Question: I'm using a JQuery resizable to add a social option to my site and I need two images to move in the direction that the re size is taking place. Right now the re-size works is just that my two social images never move and act as if they're fix to the document.
'''
<div id="joinSocial" class="rcRT rcRB joinSocial ui-resizable" style="position: absolute; top: 407px; left: 0px; width: 76.72000026702881px;">
<img id="imgLk" src="/imgs/social/linkedin50x50.gif">
<img id="imgTw" src="/imgs/social/twitter50x50.gif">
<div class="ui-resizable-handle ui-resizable-e" style="z-index: 90;"></div>
</div>
'''
'''
.joinSocial {
position: absolute !important;
left: 0 !important;
top: 50% !important;
width: 65px;
height:125px !important;
background-color: #fff;
z-index: 25000;
padding: .5em;
padding-top: 1em;
}
.joinSocial img {
position:relative;
display:block;
float:left;
}
.rcRT {
border: 1px solid #c1bebe;
-moz-border-radius-topRight: 10px;
-webkit-border-top-right-radius: 10px;
border-top-right-radius: 10px;
}
.rcRB {
border: 1px solid #c1bebe;
-moz-border-radius-bottomRight: 10px;
-webkit-border-bottom-right-radius: 10px;
border-bottom-right-radius: 10px;
}
'''
'''
setTimeout(function() {
var joinSocial = docCreateAttrs('div',{id:'joinSocial','class':'rcRT rcRB joinSocial',title:'Join the AlumCloud social network.'}),
imgLk= docCreateAttrs('img',{id:'imgLk',src:'/imgs/social/linkedin50x50.gif'}),
imgtw= docCreateAttrs('img',{id:'imgTw', src:'/imgs/social/twitter50x50.gif'});
document.body.appendChild(joinSocial.addChilds([imgLk,imgtw]));
$(joinSocial).resizable(
{
handles: "e"
});
},1000);
'''

I need for the images to slide into the left portion of the viewport and hide like it's parent div.
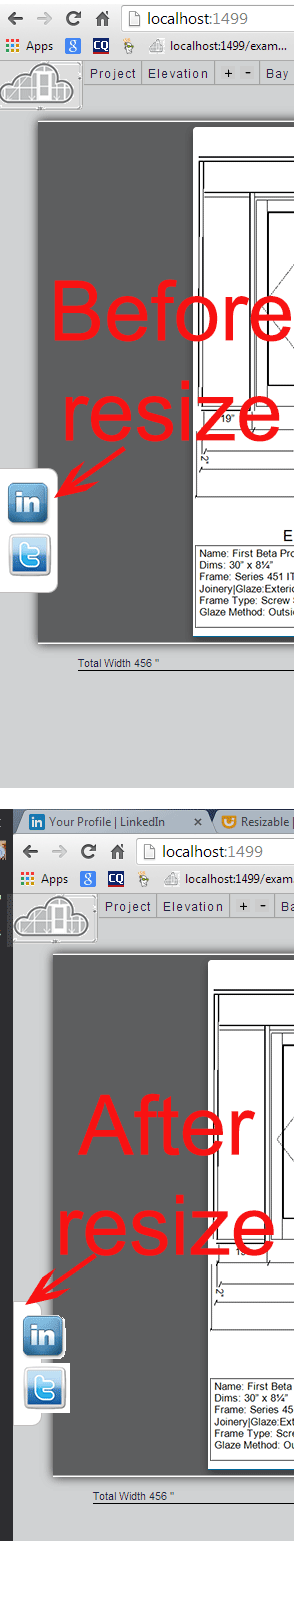
Answer: Waite, what means hide? Do you mean resize to fit width, or you mean when the div to a trigger point, the image would be hided?
If you mean resize to fit width:
'''
<img id="imgLk" src="/imgs/social/linkedin50x50.gif" width="100%">
<img id="imgTw" src="/imgs/social/twitter50x50.gif" width="100%">
'''
CSS
'''
.joinSocial img {
display:block;
}
'''
If you mean div resize trigger a point which would hide images, please read : <URL>
You need use, I may put bug in, please understand the idea behind it:
'''
$(joinSocial).resizable({
resize: function( event, ui ) {
if( ui.size.width < 20 ){ // the width you looking for
$('#imgLk,#imgTw').hide();
}else{
$('#imgLk,#imgTw').show();
}
}
});
'''